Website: macys
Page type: customer-info-address
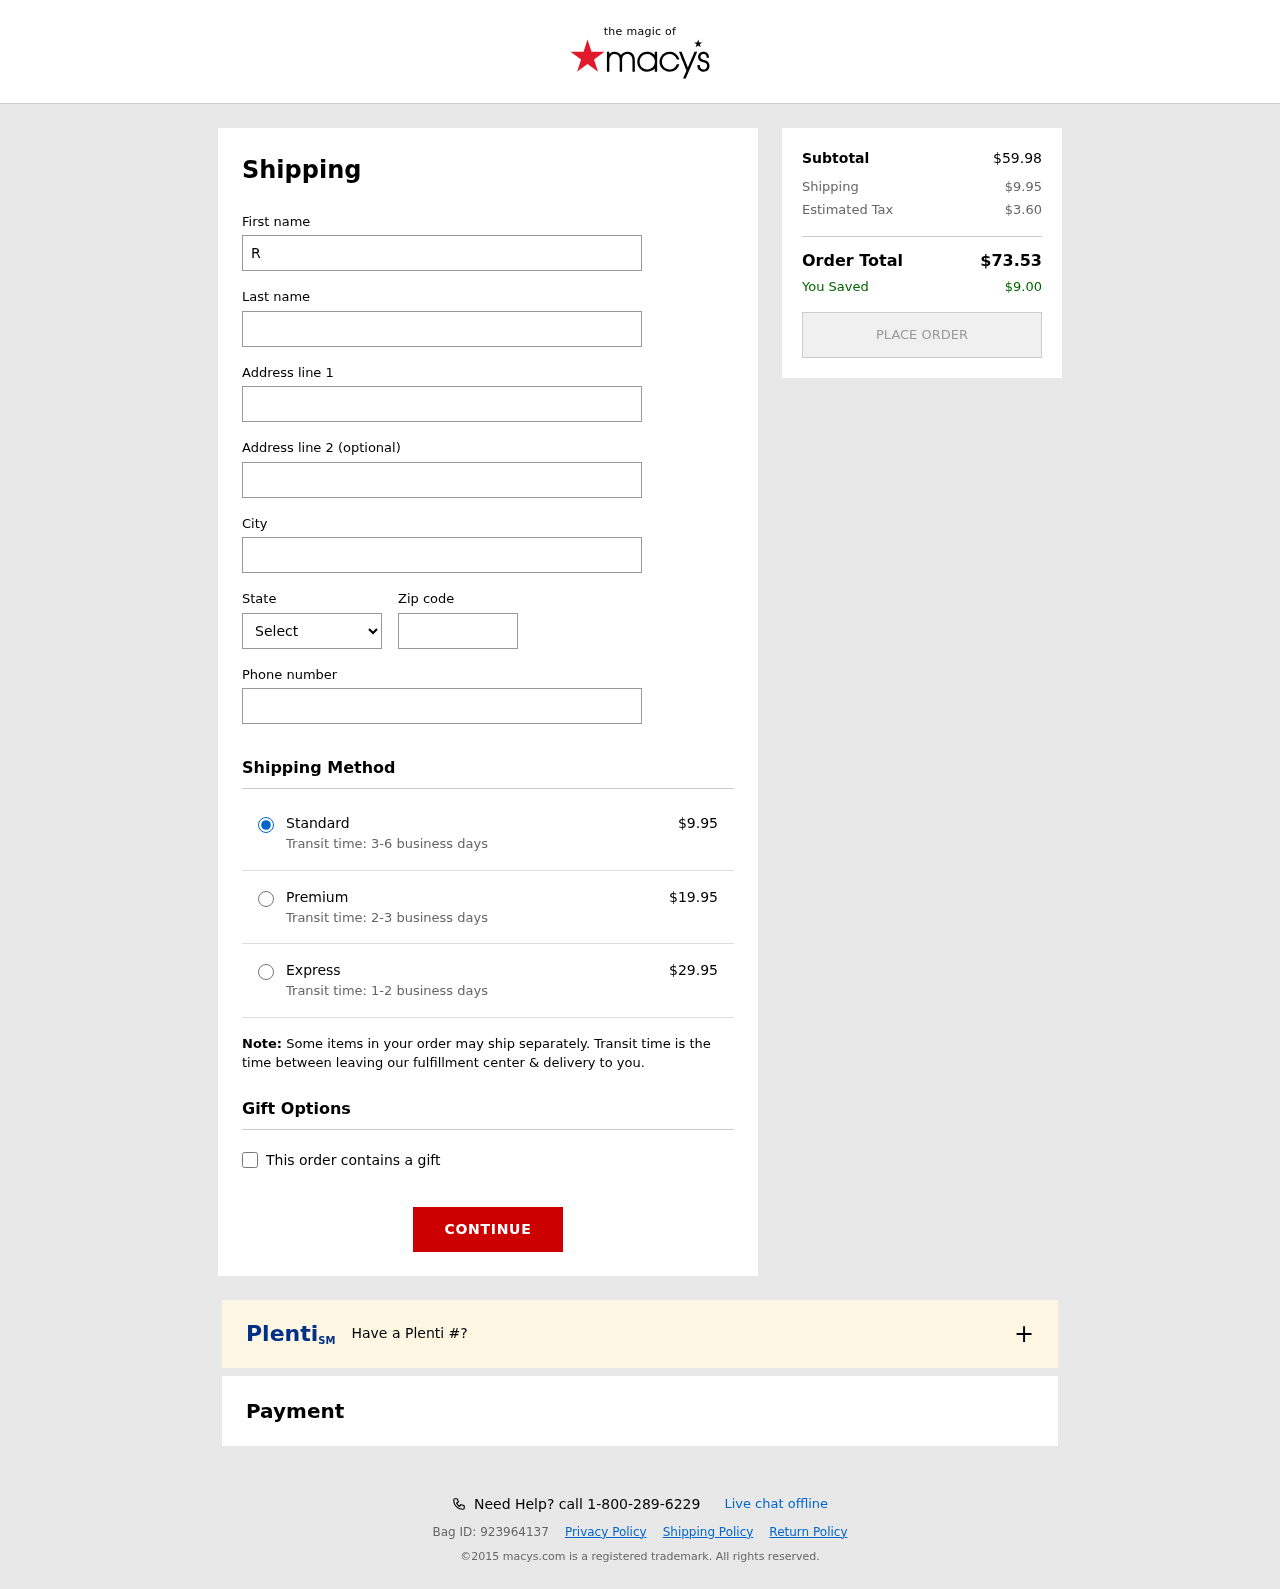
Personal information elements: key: PII_CITY
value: Carrieville
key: PII_FIRSTNAME
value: Roger
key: PII_LASTNAME
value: Morris
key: PII_PHONE
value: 8556310638
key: PII_POSTCODE
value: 93784
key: PII_STATE_ABBR
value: CO
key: PII_STREET
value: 491 Donald Drives Suite 241
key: PII_STREET2
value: Apt. 452
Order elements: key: ORDER_SHIPPING_COST
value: $9.95
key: ORDER_SHIPPING_COST_PREMIUM
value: $19.95
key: ORDER_SHIPPING_COST_EXPRESS
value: $29.95
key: ORDER_SUBTOTAL
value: $59.98
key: ORDER_TAX
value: $3.60
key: ORDER_TOTAL
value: $73.53
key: ORDER_SAVINGS
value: $9.00